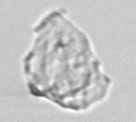
Label: detritus_transparent